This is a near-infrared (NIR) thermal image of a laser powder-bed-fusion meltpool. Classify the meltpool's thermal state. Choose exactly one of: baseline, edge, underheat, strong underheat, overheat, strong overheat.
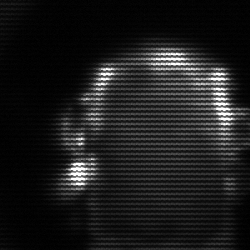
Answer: baseline